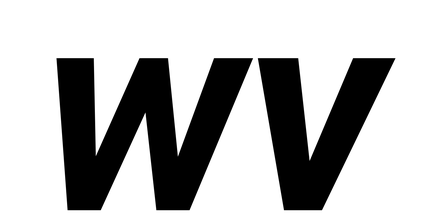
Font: Roboto-Italic_Bold_Italic